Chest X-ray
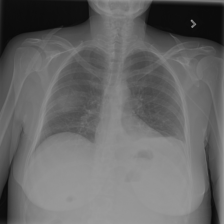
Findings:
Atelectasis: positive
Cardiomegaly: negative
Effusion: negative
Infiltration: negative
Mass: positive
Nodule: negative
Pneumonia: negative
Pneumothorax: negative
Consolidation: negative
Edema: negative
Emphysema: negative
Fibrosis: negative
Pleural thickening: negative
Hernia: negative